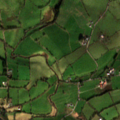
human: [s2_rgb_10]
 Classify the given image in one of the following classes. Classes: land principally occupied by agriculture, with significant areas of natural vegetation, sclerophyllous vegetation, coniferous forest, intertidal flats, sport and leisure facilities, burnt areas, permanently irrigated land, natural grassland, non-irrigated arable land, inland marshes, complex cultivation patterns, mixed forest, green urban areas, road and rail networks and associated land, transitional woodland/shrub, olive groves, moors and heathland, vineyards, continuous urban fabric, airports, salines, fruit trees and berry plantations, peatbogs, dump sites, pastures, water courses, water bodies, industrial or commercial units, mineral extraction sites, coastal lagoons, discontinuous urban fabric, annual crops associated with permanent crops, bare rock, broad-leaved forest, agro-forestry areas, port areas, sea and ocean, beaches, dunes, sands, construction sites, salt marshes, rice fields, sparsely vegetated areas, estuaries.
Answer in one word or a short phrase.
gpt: pastures